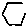
Label: hexagon